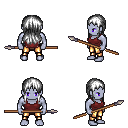
a pixel art fantasy rpg character, male body template, dark elf, purple skin, maroon pirate shirt, gold greaves, white unkempt hairstyle, spear, four views (front, back, left, right), 2x2 character sprite sheet, small pixel art, hard edges, no anti-aliasing